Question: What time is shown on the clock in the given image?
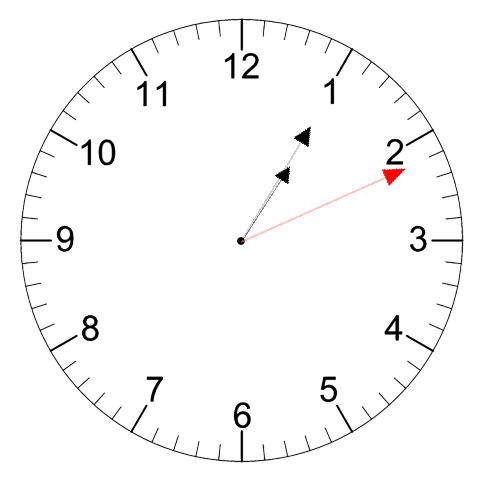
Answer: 01:05:11